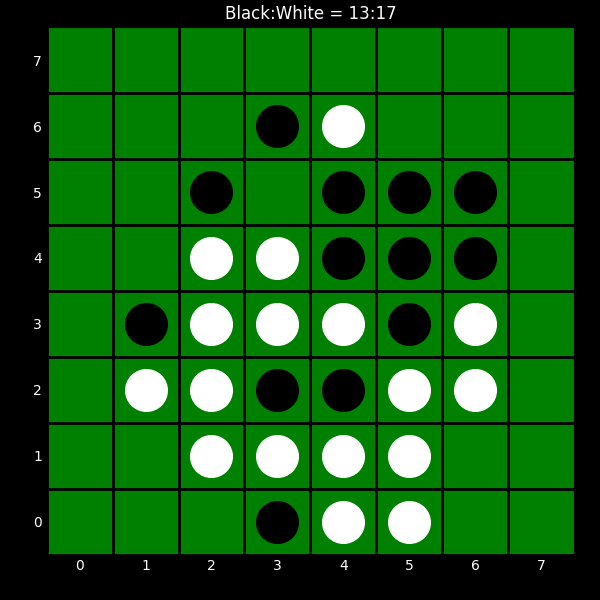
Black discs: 13
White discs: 17